Question: I have used a UIPopoverController on my toolbar item.. when the user clicked the button it shows a list of items in a table view.. please screenshot below..

Question is how do you focus on the table view on the popup and allow the user to scroll to cell..?
Thanks,
link
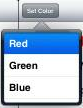
Answer: Ok, so now that I better understand your question. Your 'UITableViewDelegate' for the tableview in your popover should implement 'tableView:didSelectRowAtIndexPath:'. In this method you would do the following.
1. Determine which row was selected using indexPath
2. Based on the selected row, filter your datasource for the other tableview and call [myOtherTableView reloadData] directly, post a notification, execute a block, or have another layer of delegation
3. Dismiss your UIPopoverController